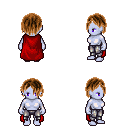
a pixel art fantasy rpg character, female body template, dark elf, purple skin, red cape, metal pants, brown bangs hairstyle, four views (front, back, left, right), 2x2 character sprite sheet, small pixel art, hard edges, no anti-aliasing